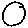
Label: circle